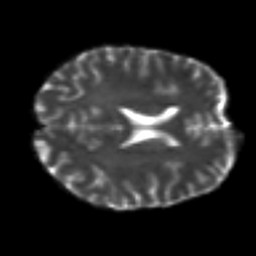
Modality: T2w
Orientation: axial
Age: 41
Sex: female
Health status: healthy
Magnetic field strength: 3 T
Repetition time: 7 s
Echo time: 0.0926 s